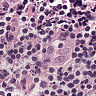
Metastatic tissue present: no